Question: I want to create a Chrome extension which will inject a widget into a web page.
My widget must have a consistent style when injected on any page. Afaik, the best way to achieve this is to use Shadow DOM.
It seems that by design Shadow DOM styles inherits from parent's page styles. One have to use 'all:initial' CSS property for host element to prevent parent page's styles leak into the shadow DOM styles.
So, I have a sample code:
'''
(function addWidget() {
let rootEl = document.querySelector('body');
let mount = document.createElement('div');
rootEl.appendChild(mount);
let shadowRoot = mount.attachShadow({mode: 'open'});
shadowRoot.innerHTML = '
<style>
:host {
all: initial;
}
div {
position: fixed;
z-index: <PHONE>;
border: 1px solid black;
padding: 30px;
font-size: 30px;
background: tomato;
top: 10px;
right: 10px;
}
</style>
<div>Shadow DOM</div>
';
}());
'''
If you open Chrome's dev tools and execute this code in the console, it'll work as expected on most websites. But on some websites (like reddit.com) the styles are still inherited from the parent page.

What changes I have to make to be sure that the widget's styles will be consistent across all web pages.
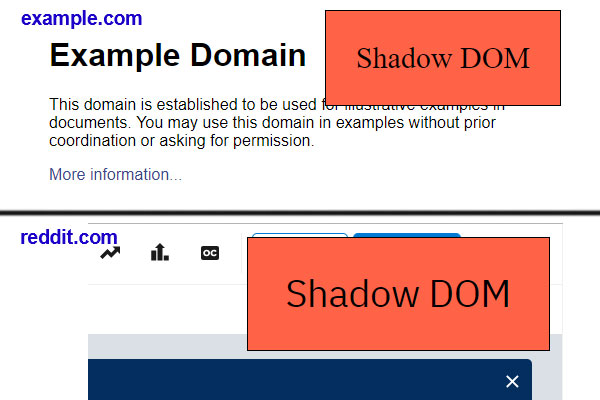
Answer: wOxxOm gave the correct answer:
> Use mount.style.cssText='all:initial' instead of :host